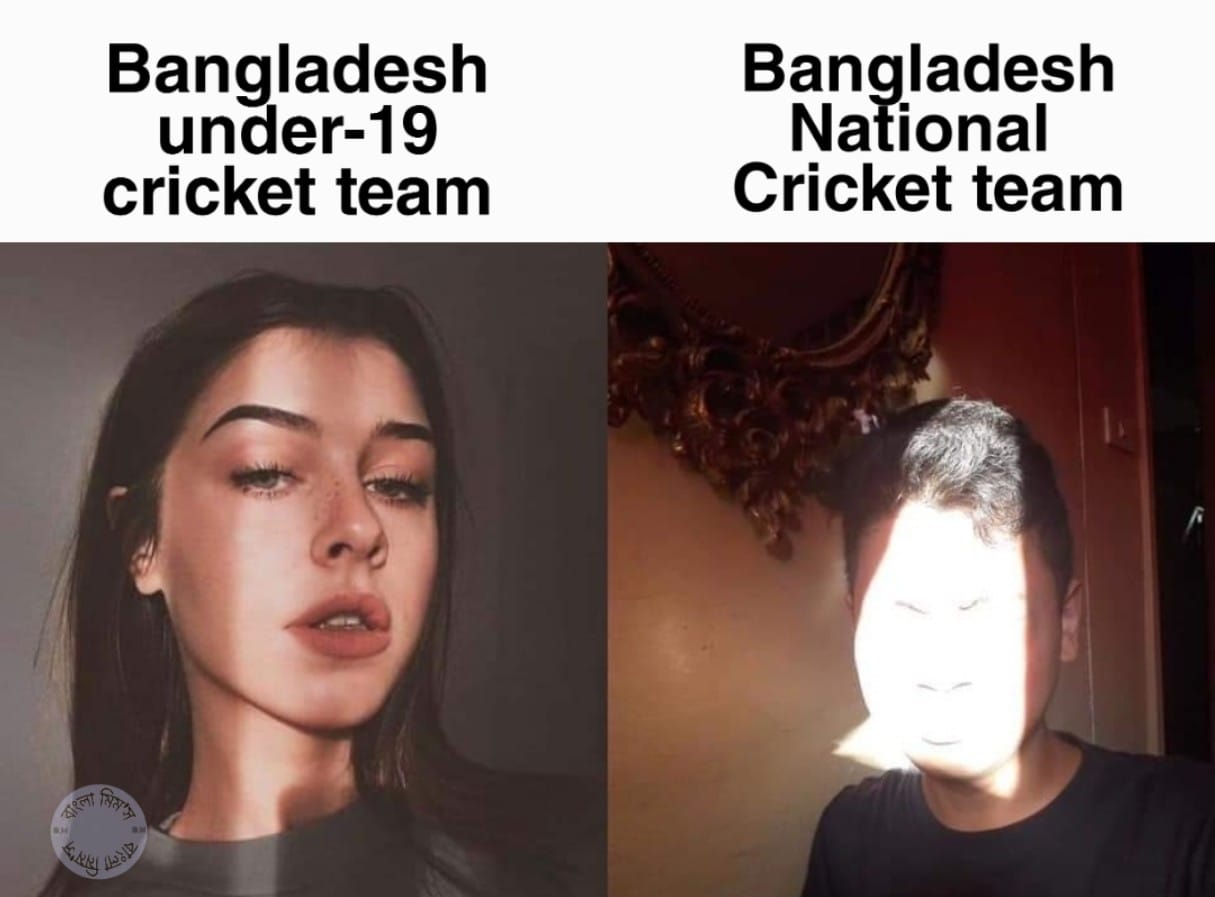
Caption: Bangladesh under-19 team       Bangladesh National Cricket team
Label: hate